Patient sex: M
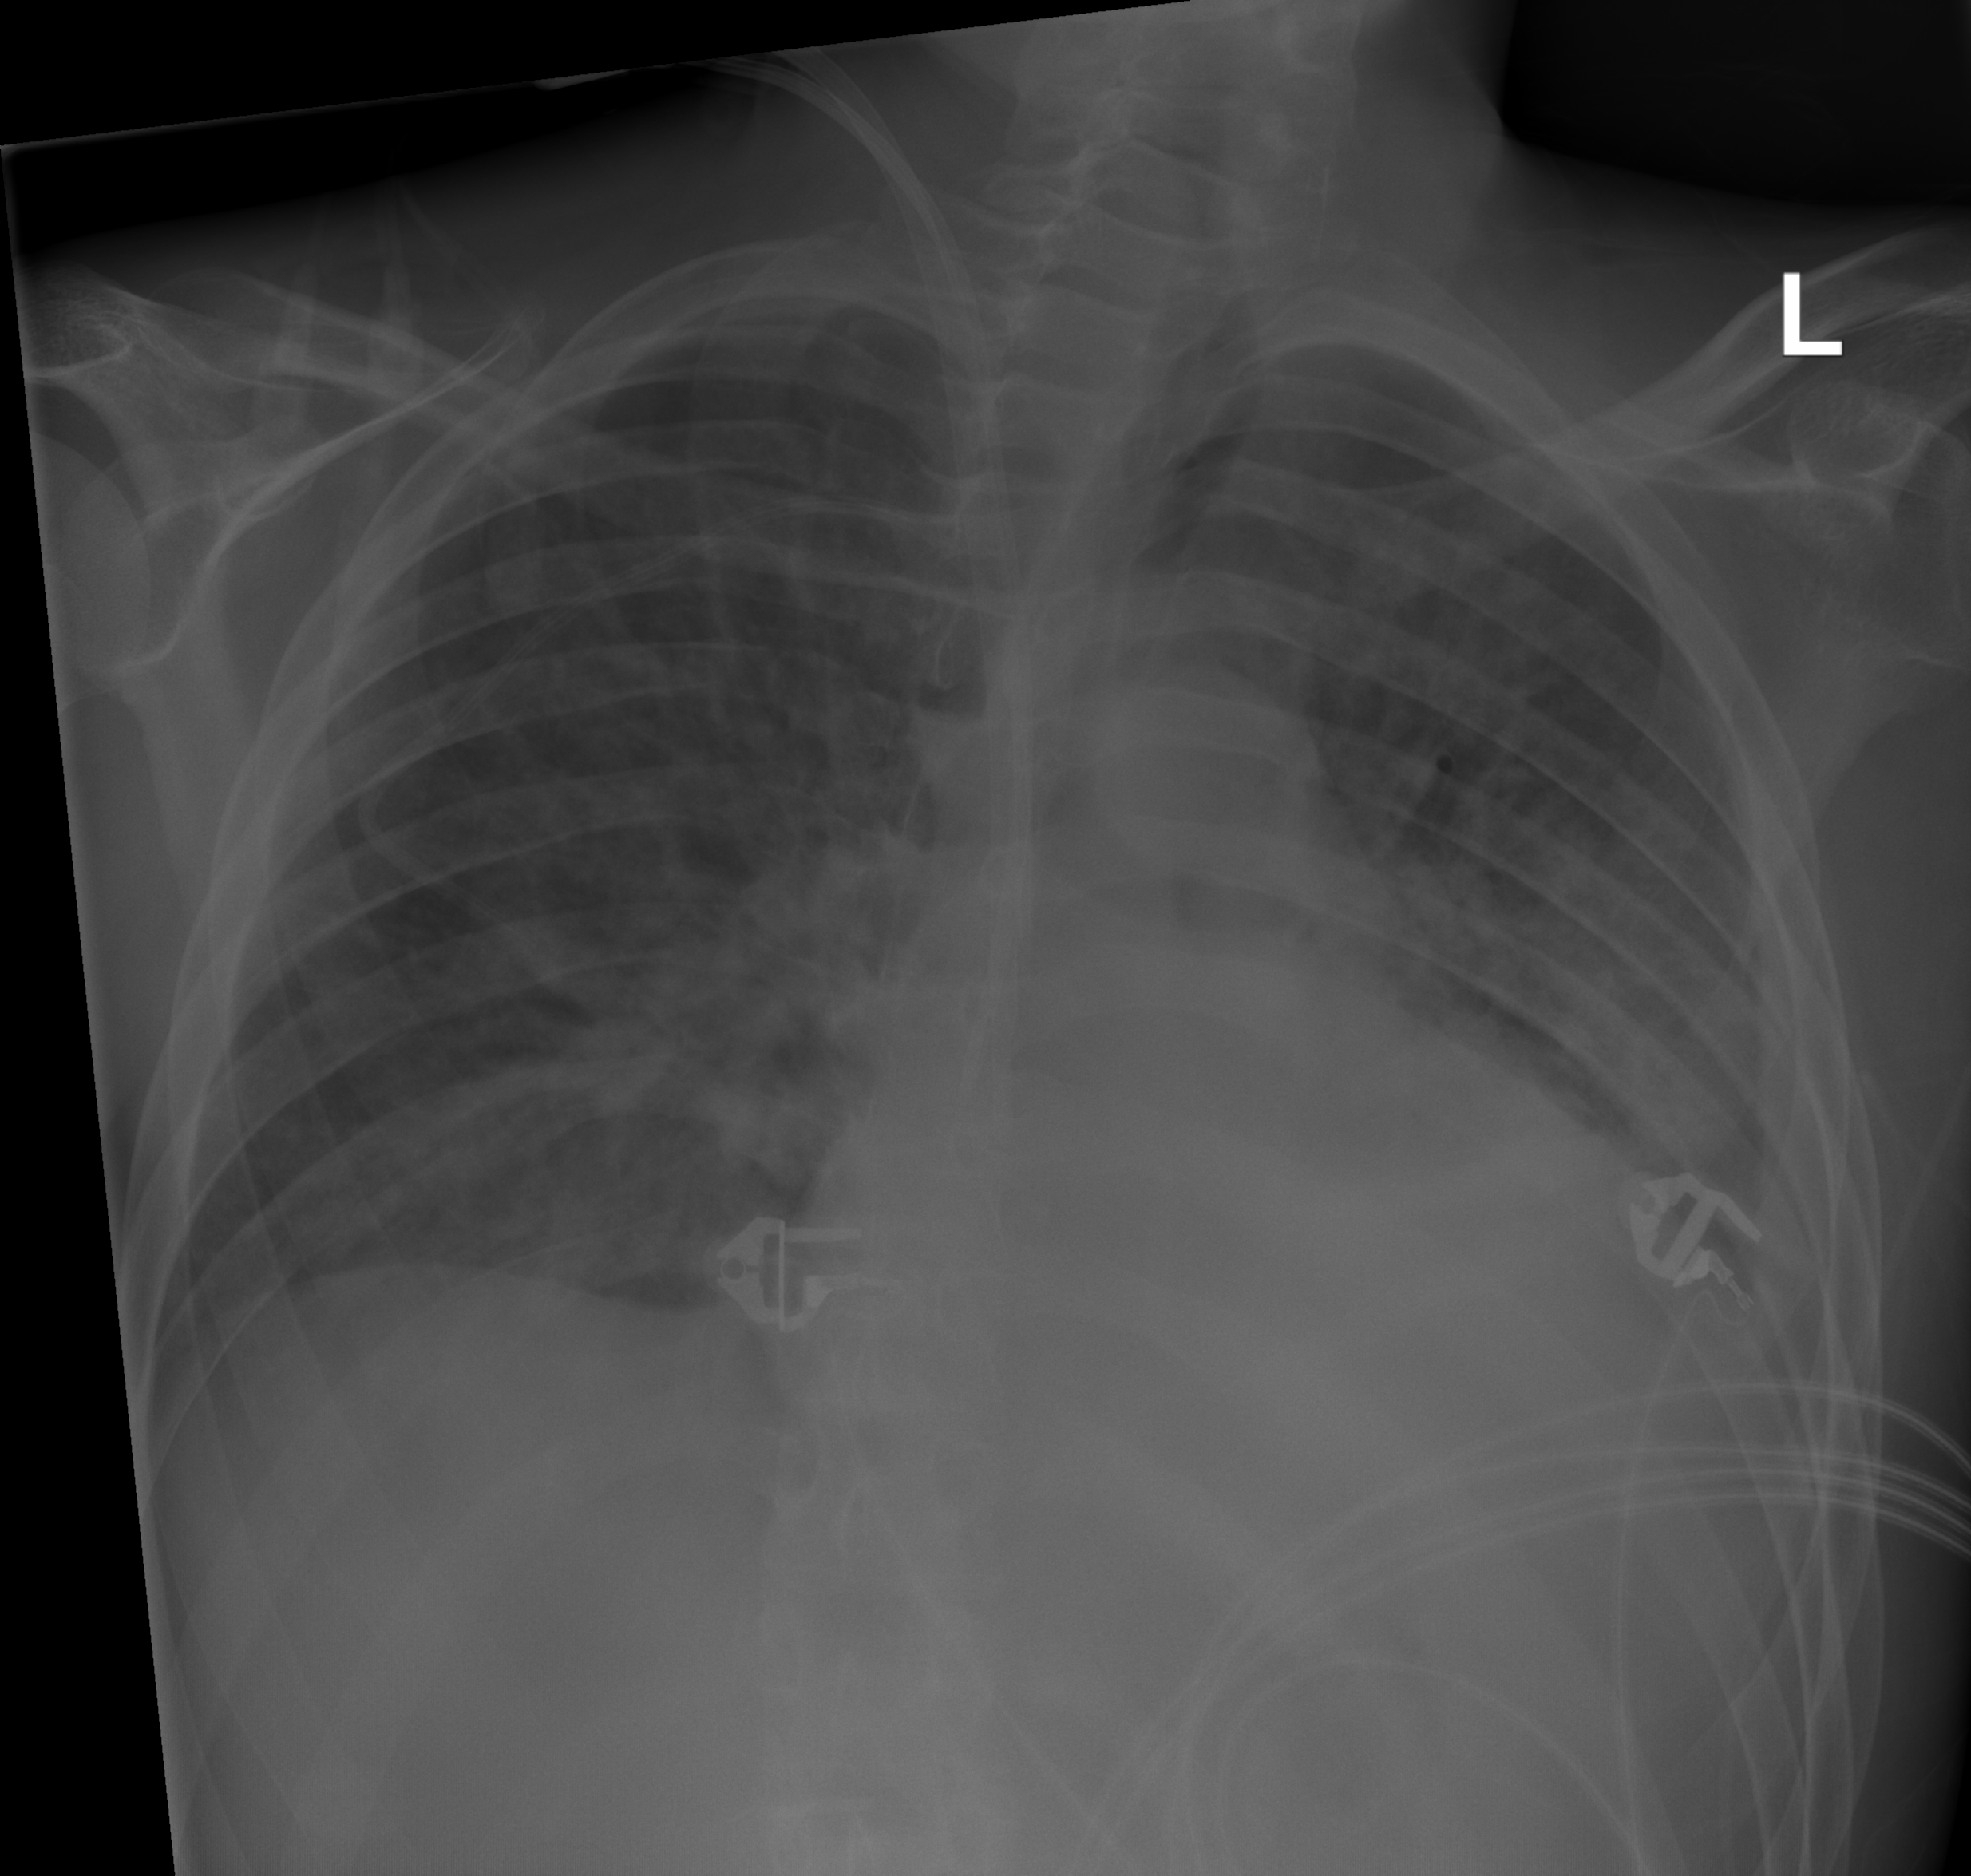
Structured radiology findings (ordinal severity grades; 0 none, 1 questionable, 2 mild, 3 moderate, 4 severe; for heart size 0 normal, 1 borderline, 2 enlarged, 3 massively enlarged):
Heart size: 2
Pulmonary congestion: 2
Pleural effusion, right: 0
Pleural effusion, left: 0
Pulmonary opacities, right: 1
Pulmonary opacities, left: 1
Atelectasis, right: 2
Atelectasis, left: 2